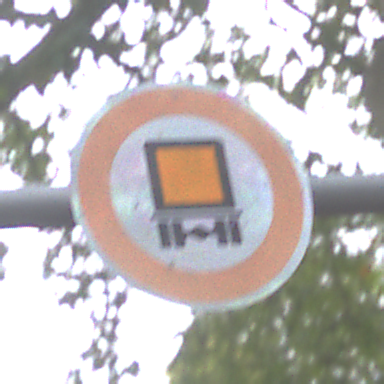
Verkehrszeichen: VerbotKennzeichnungspflichtigeKraftfahrzeugeGefaehrlicheGueter
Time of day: MorningAfternoon
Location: Outdoor (Urban)
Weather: Overcast
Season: NotSpecified
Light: Natural